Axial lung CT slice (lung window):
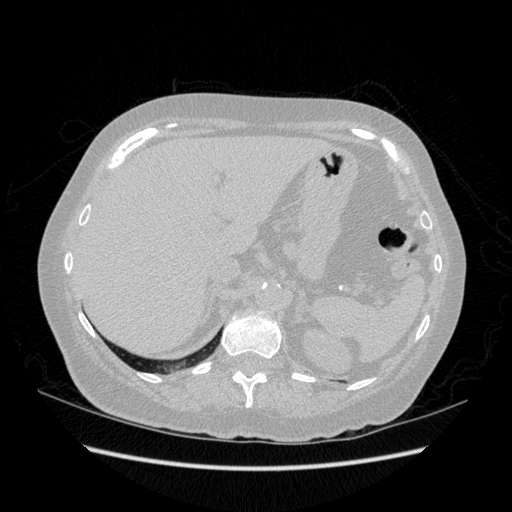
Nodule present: no